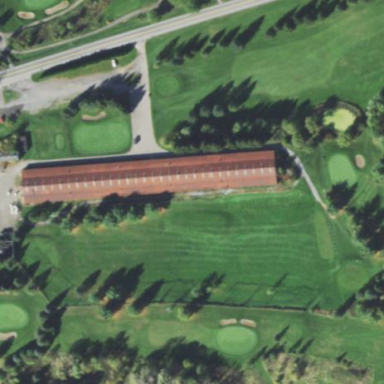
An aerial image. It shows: Golf course.